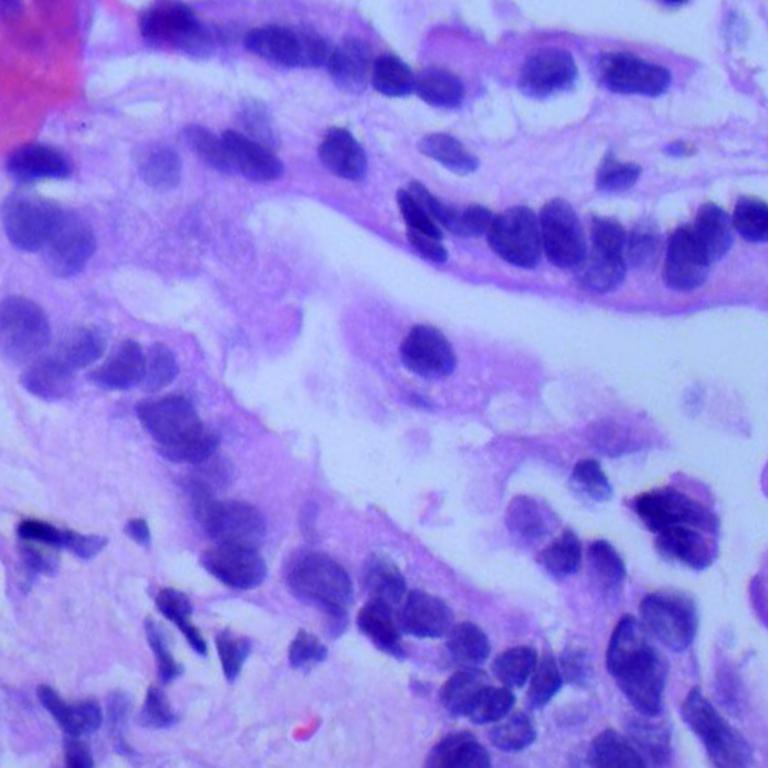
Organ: lung
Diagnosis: adenocarcinomas